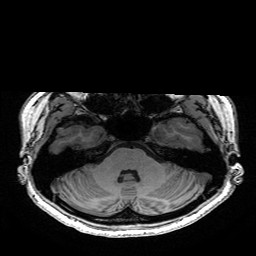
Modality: T1w
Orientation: coronal
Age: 22
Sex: female
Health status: healthy
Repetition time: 2.53 s
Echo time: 0.0034 s